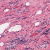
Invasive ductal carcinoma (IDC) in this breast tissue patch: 0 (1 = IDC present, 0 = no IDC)